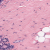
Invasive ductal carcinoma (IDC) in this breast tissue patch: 0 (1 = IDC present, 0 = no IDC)